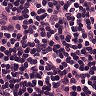
Metastatic tissue present: no